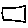
Label: square